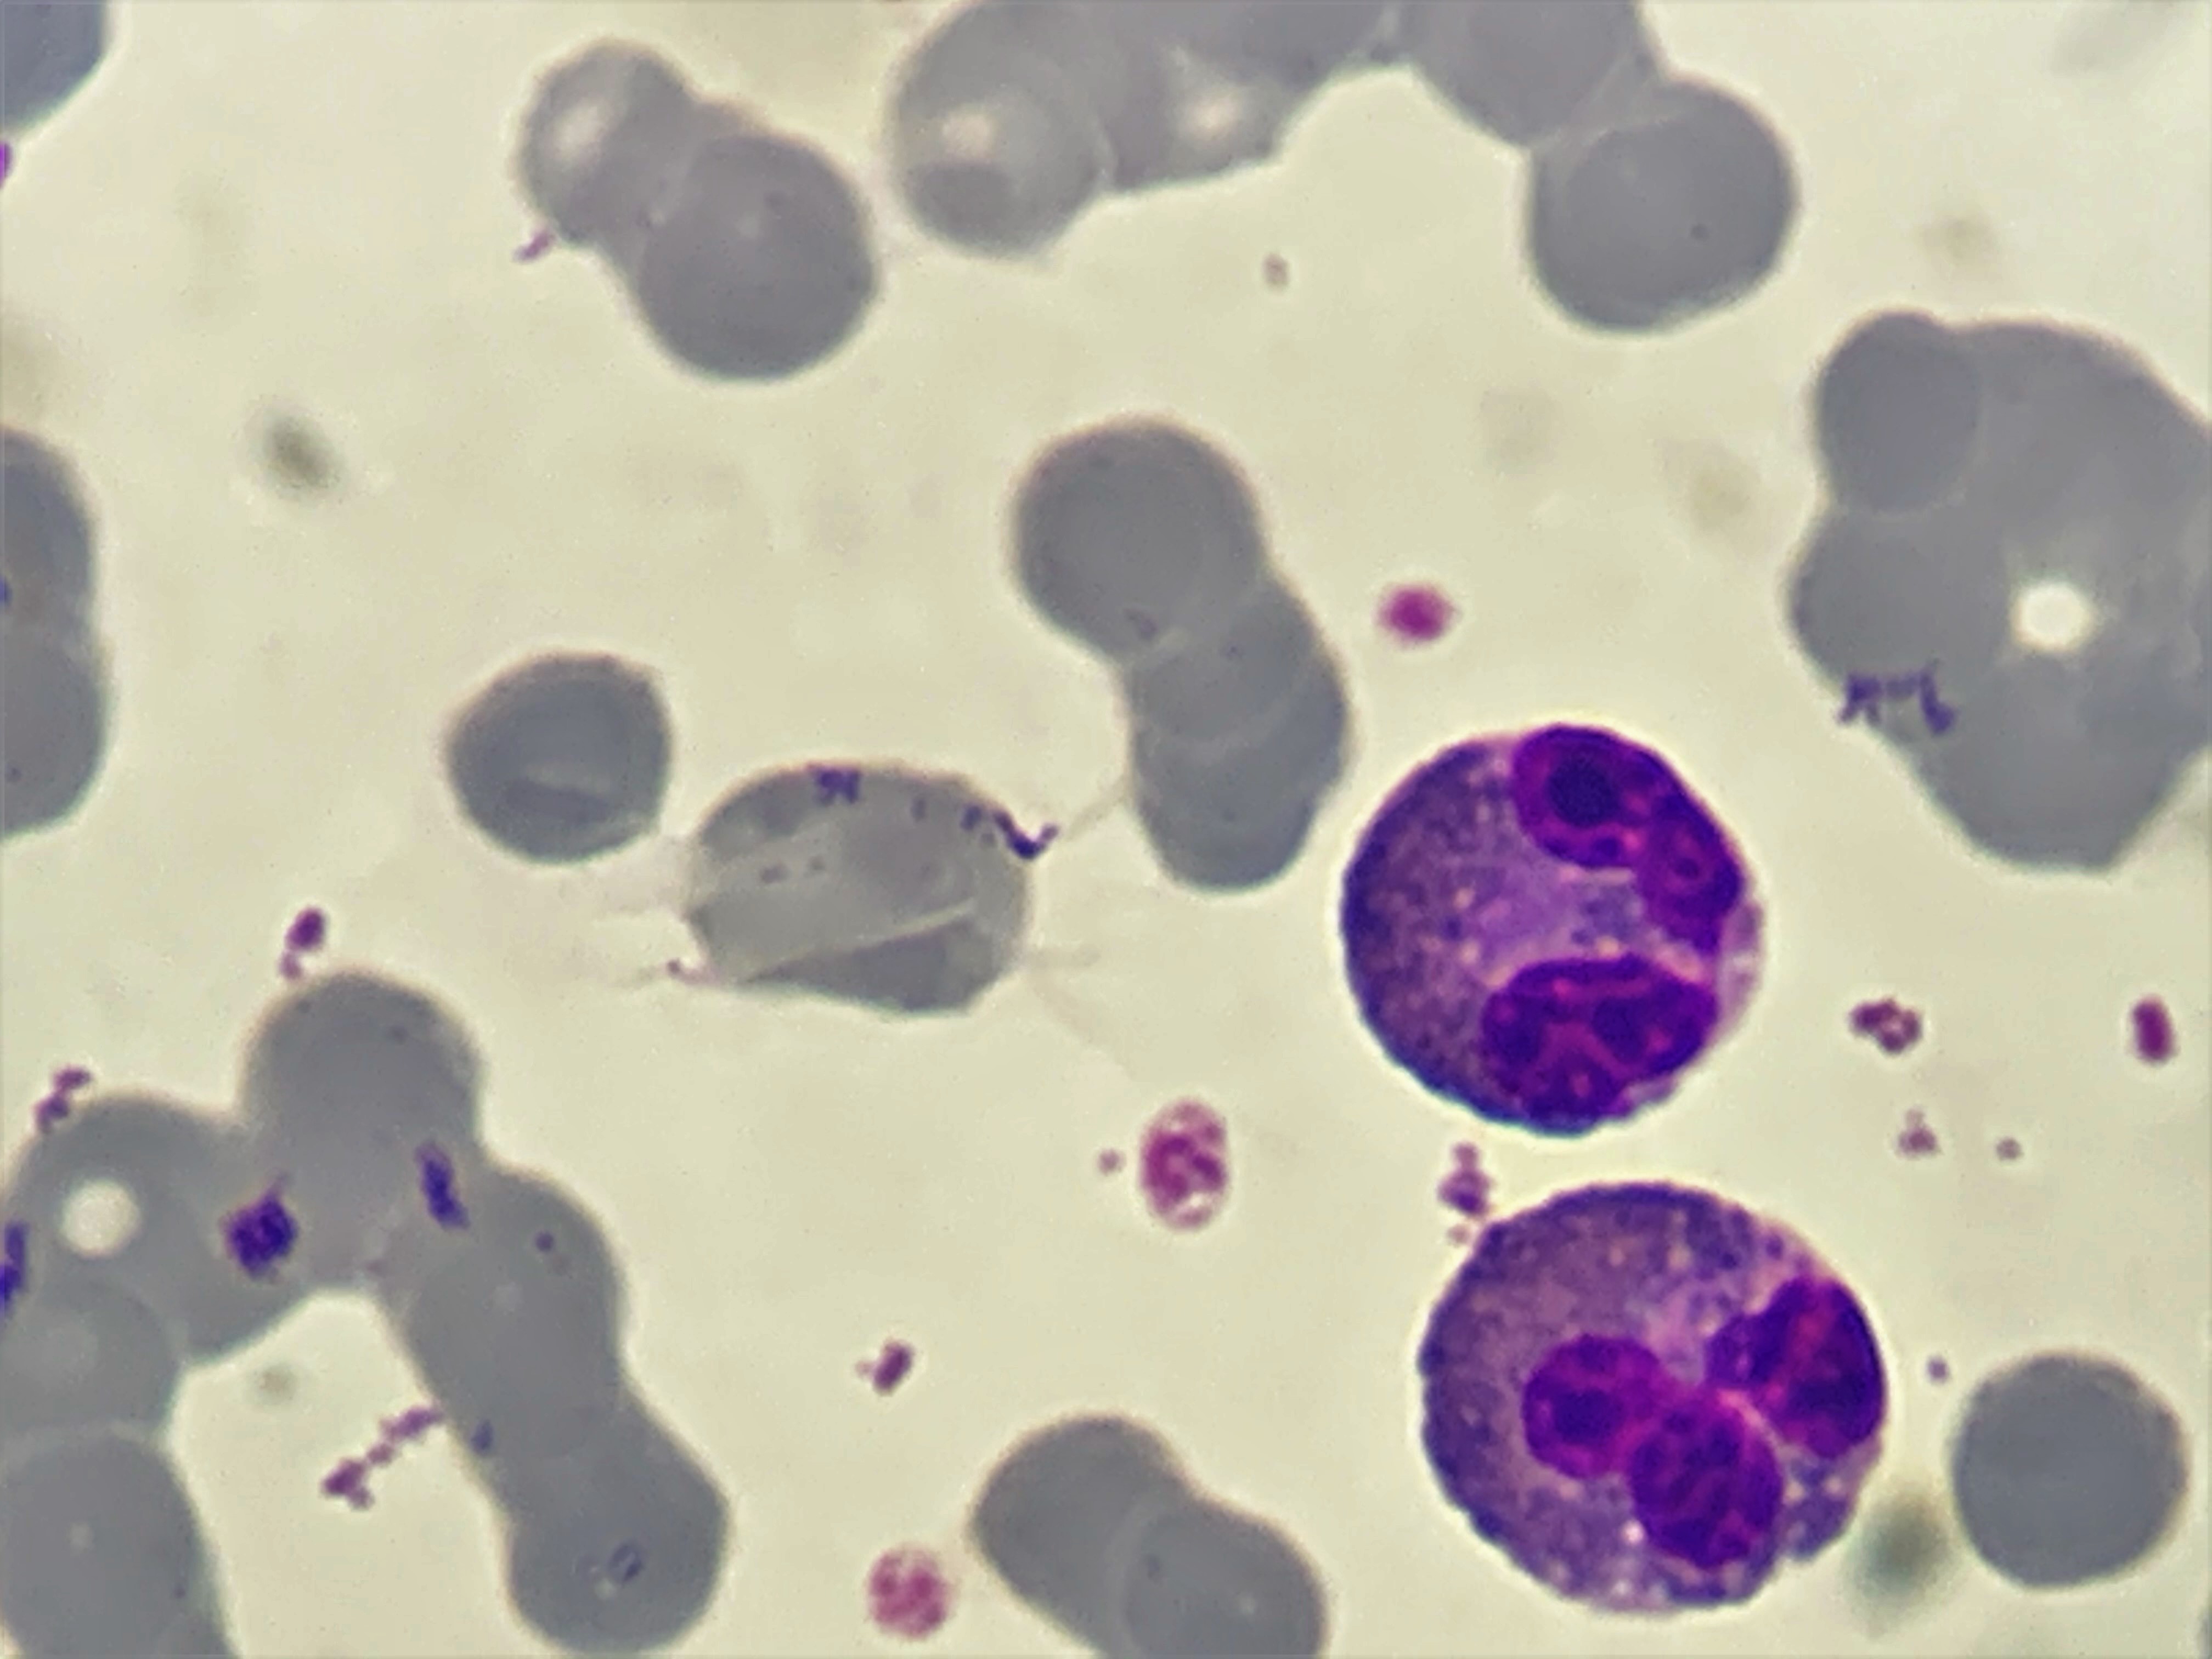
Cell type: EOSINOPHILS